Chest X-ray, AP view. Patient: 49 years old, sex M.
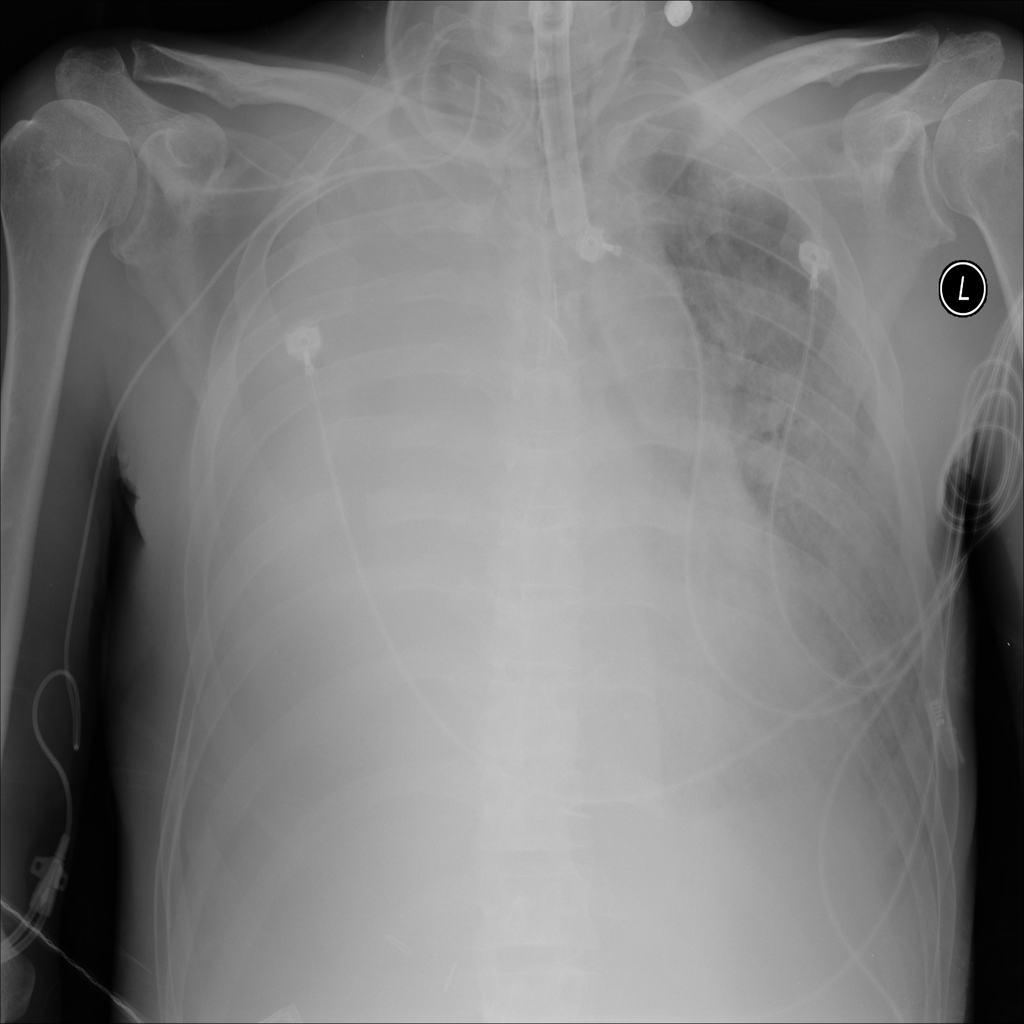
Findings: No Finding